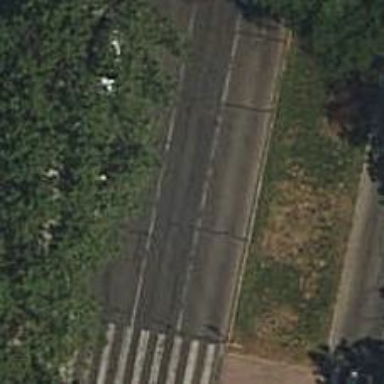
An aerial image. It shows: Bump for traffic calming.